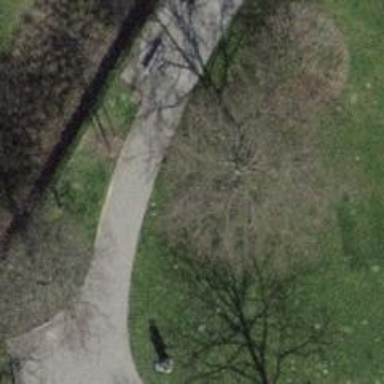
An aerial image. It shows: Gravel path.